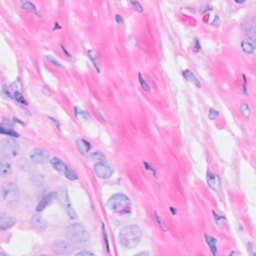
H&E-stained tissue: Breast